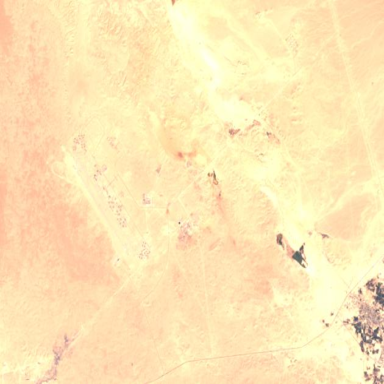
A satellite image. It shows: Military airfield located within larger aerodrome area.